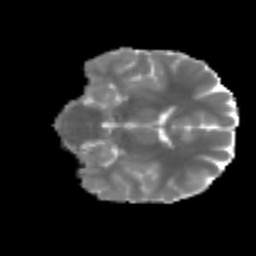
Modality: MD
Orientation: coronal
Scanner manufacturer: siemens
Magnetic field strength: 3 T
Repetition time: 3.6 s
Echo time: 0.092 s